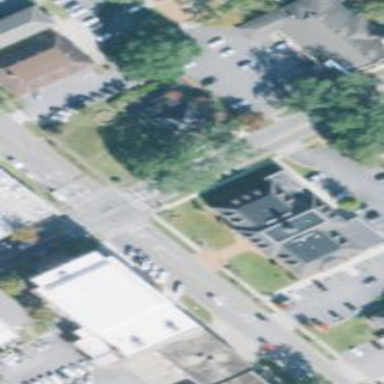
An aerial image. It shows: Bank building.